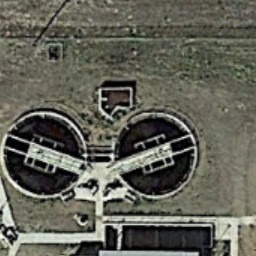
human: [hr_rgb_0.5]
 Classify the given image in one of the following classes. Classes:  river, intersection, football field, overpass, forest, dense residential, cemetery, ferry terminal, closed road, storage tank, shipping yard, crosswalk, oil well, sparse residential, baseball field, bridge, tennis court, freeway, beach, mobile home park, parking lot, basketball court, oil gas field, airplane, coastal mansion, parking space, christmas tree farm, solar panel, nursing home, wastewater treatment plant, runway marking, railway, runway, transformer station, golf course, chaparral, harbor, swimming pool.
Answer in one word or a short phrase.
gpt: wastewater treatment plant